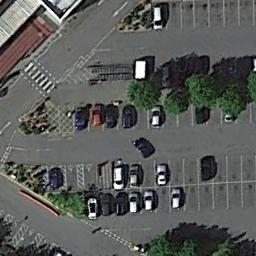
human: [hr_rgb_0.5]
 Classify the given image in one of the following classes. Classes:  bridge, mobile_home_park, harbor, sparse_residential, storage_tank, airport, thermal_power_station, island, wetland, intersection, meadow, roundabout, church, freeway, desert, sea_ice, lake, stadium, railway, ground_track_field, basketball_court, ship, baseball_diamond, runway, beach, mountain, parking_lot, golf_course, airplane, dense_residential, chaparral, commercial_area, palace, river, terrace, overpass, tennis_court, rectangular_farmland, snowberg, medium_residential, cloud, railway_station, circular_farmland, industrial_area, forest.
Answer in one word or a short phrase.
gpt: parking_lot